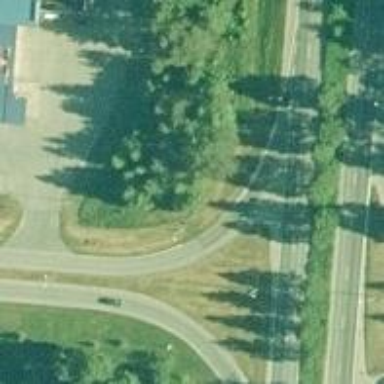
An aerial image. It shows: Secondary link road with asphalt surface.